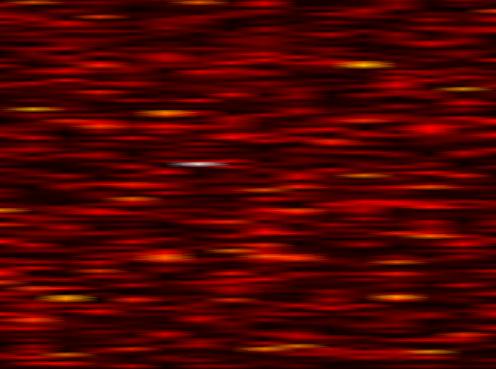
Label: FOFDM